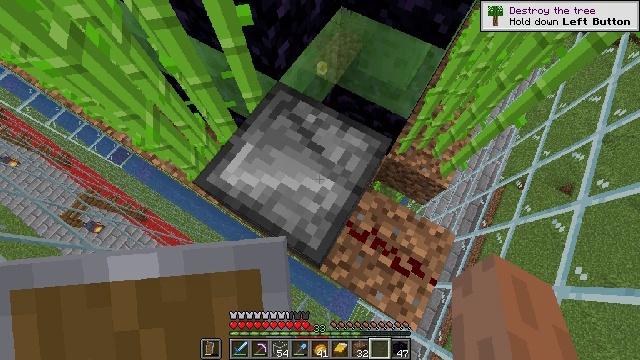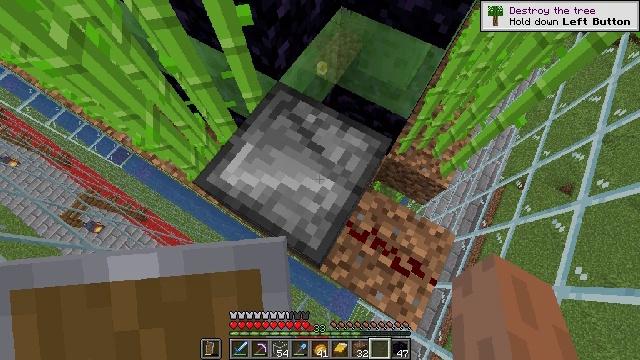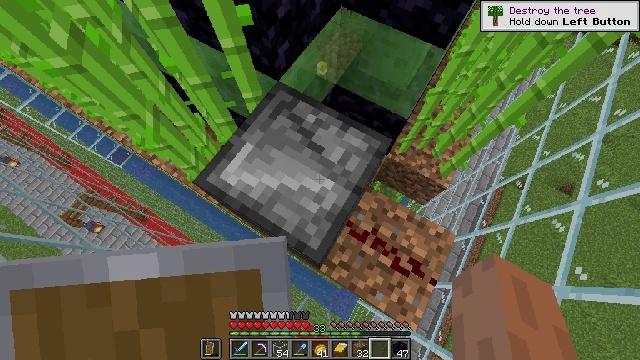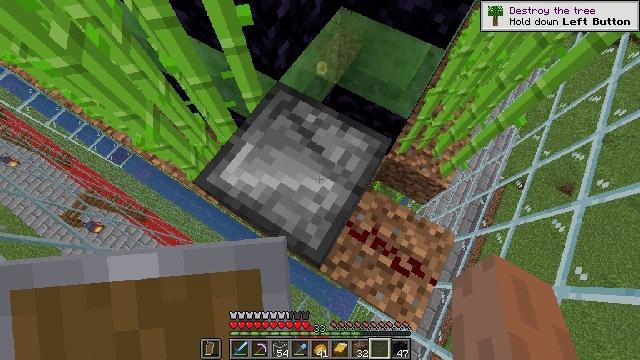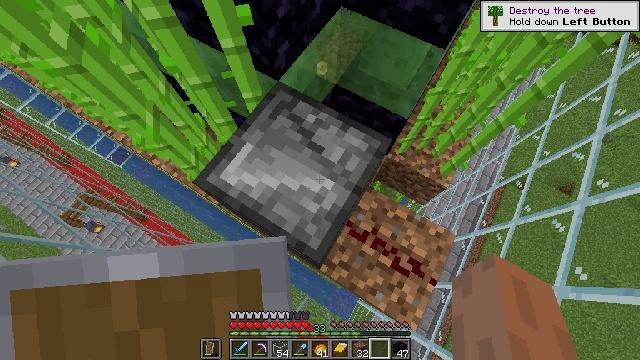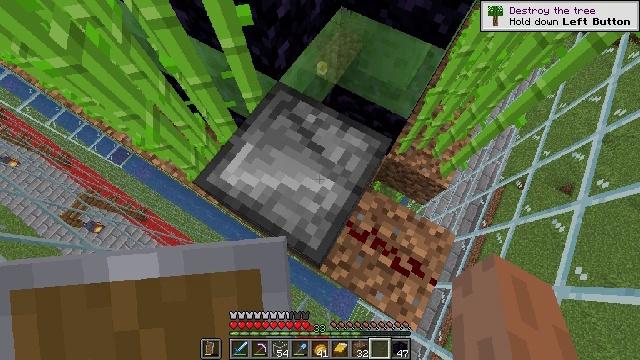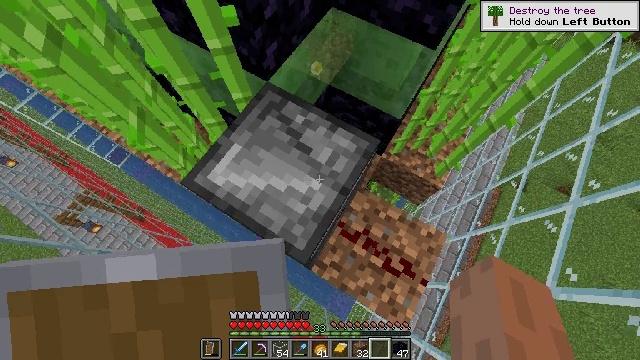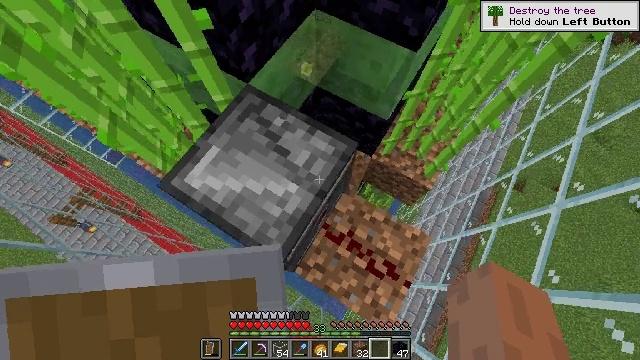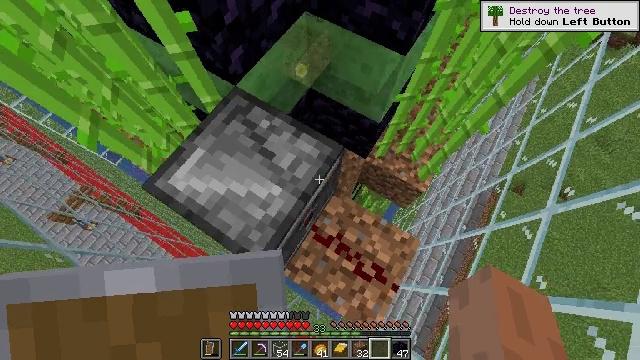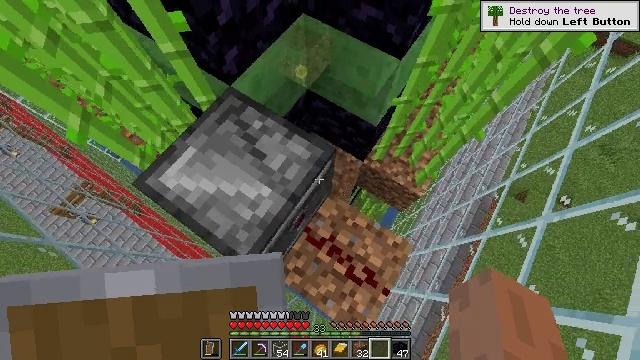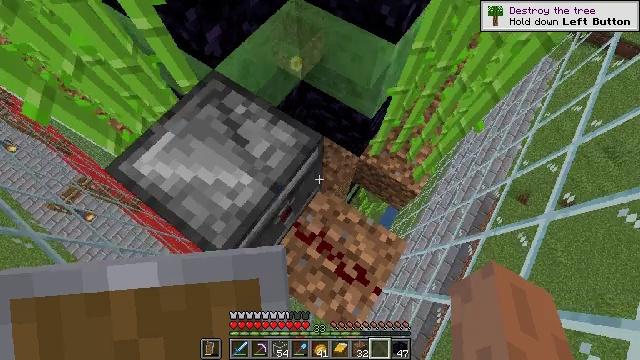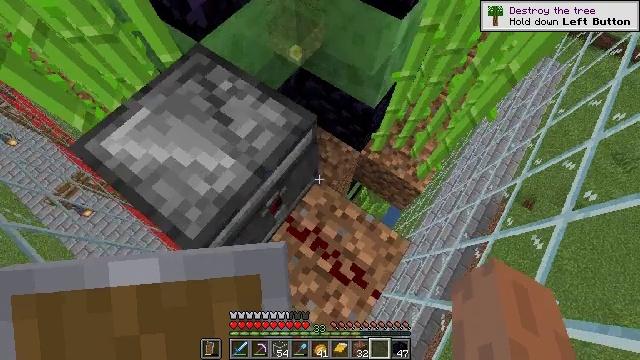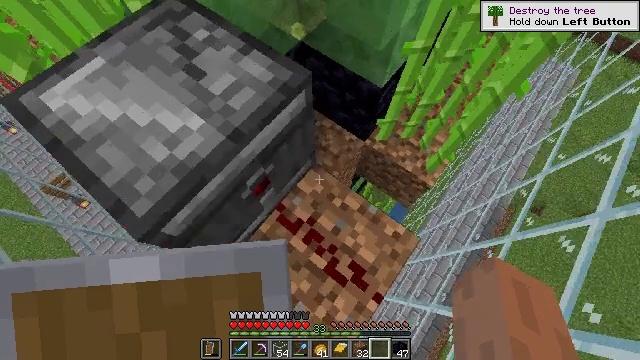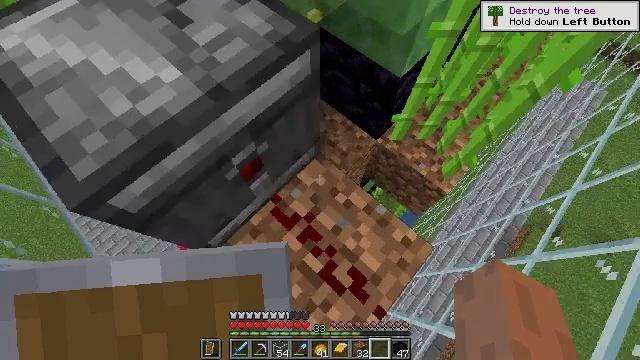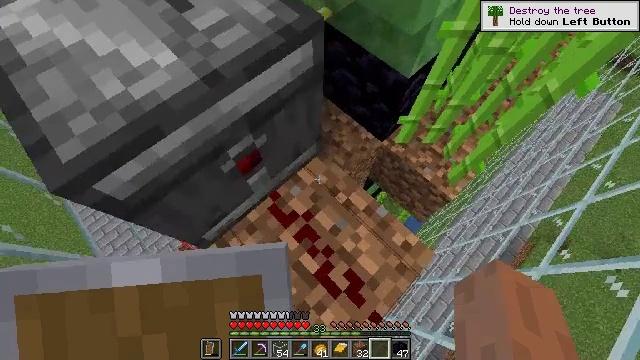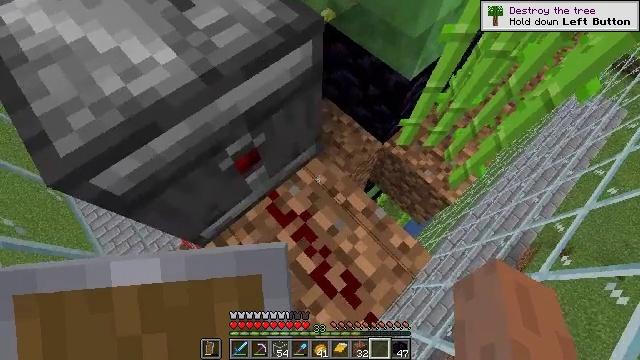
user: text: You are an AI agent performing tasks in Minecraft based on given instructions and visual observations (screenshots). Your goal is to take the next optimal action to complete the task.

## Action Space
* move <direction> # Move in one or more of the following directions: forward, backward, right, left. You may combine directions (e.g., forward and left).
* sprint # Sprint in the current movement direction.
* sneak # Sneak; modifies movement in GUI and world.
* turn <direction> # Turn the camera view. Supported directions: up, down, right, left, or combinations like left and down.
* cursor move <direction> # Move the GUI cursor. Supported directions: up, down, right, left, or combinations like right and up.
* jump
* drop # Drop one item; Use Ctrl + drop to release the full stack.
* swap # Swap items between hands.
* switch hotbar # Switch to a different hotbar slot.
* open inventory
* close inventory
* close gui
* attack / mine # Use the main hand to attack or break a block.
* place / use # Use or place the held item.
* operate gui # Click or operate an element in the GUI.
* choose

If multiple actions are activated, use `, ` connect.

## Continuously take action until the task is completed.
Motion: motion action
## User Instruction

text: Collect the observer.
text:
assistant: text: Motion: no_op
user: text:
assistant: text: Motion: no_op
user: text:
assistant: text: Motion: no_op
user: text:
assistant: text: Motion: no_op
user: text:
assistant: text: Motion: no_op
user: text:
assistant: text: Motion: move right
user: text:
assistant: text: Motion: move right
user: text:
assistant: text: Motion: move right
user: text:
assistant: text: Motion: turn left
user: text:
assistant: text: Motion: no_op
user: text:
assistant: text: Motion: turn left
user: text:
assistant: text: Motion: turn left
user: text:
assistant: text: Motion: turn left and up
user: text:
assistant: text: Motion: turn left
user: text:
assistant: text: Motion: turn left
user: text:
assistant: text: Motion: turn left
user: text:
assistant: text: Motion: turn left
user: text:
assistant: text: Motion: turn left
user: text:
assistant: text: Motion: no_op
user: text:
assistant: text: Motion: no_op
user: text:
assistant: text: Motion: turn left
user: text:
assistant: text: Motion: turn left
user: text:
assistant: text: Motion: turn left
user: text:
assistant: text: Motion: no_op
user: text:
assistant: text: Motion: no_op
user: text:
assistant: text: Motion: no_op
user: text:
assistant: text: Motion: no_op
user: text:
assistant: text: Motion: no_op
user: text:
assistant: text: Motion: no_op
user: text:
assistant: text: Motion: no_op